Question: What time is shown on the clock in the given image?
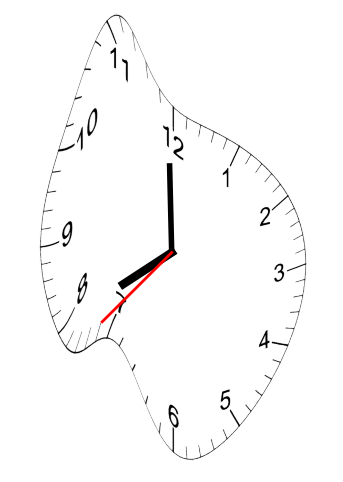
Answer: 07:59:37